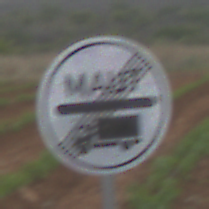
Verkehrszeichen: EndeMautpflicht
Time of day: Midday
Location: Outdoor (Nature)
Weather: PartlyCloudy
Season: NotSpecified
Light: Natural